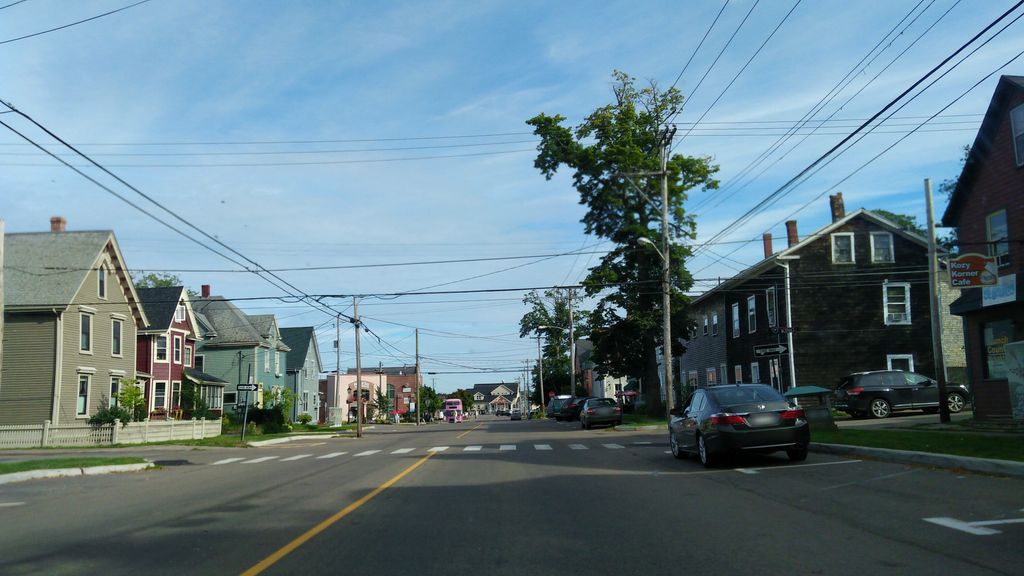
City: charlottetown